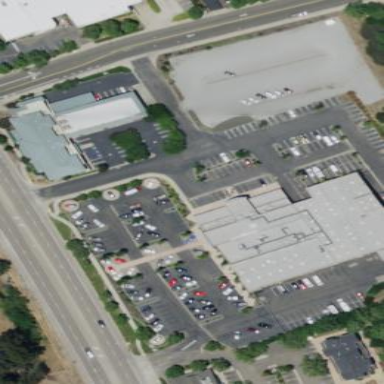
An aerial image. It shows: Commercial building with car shop.